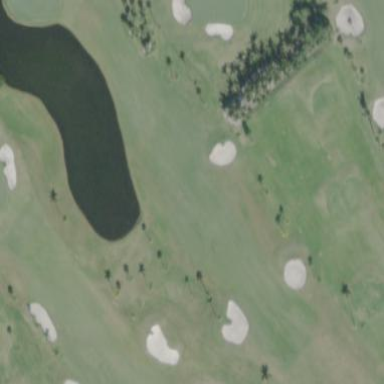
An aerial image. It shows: Grassy area designated as golf fairway.